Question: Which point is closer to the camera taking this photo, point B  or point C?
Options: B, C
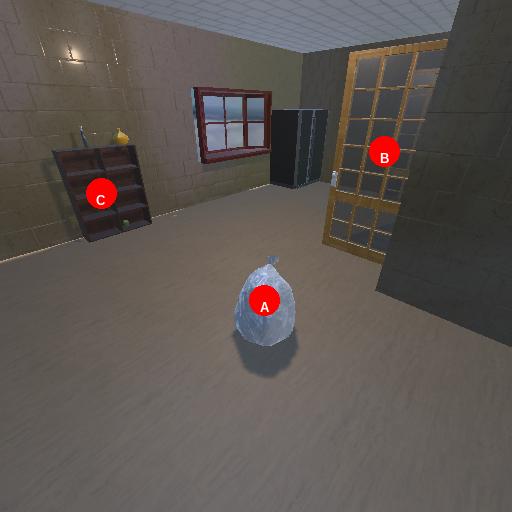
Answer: B